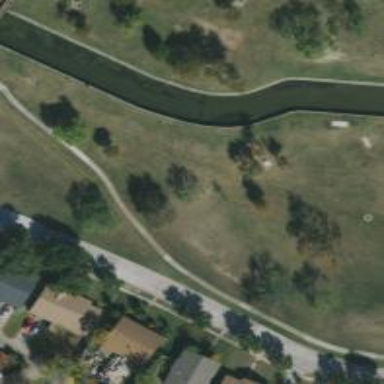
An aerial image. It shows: Disc golf hole.